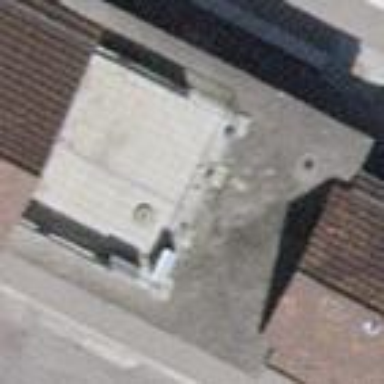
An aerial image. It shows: View of roof of building.